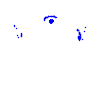
Particle: electron